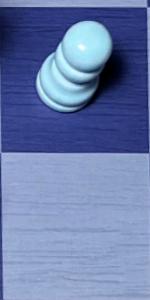
Label: Empty